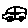
Label: car